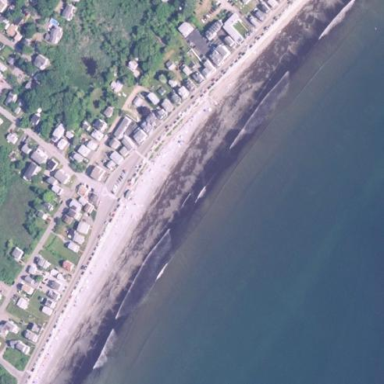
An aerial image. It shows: Sandy beach.